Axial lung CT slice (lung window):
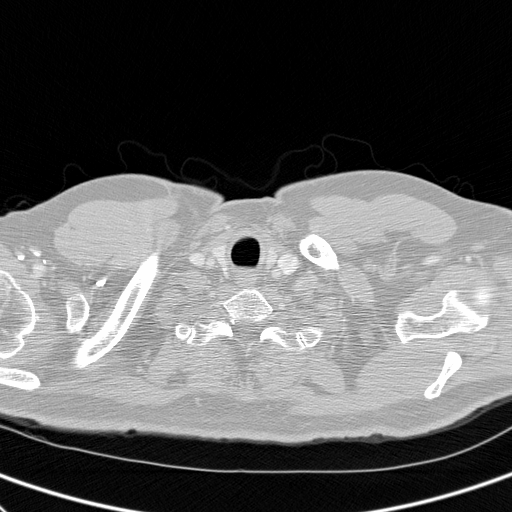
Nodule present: no